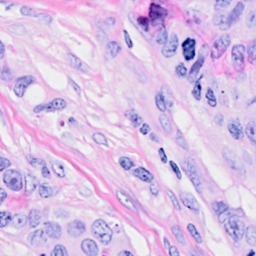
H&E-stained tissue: Breast